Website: bh-photo
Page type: customer-info-address
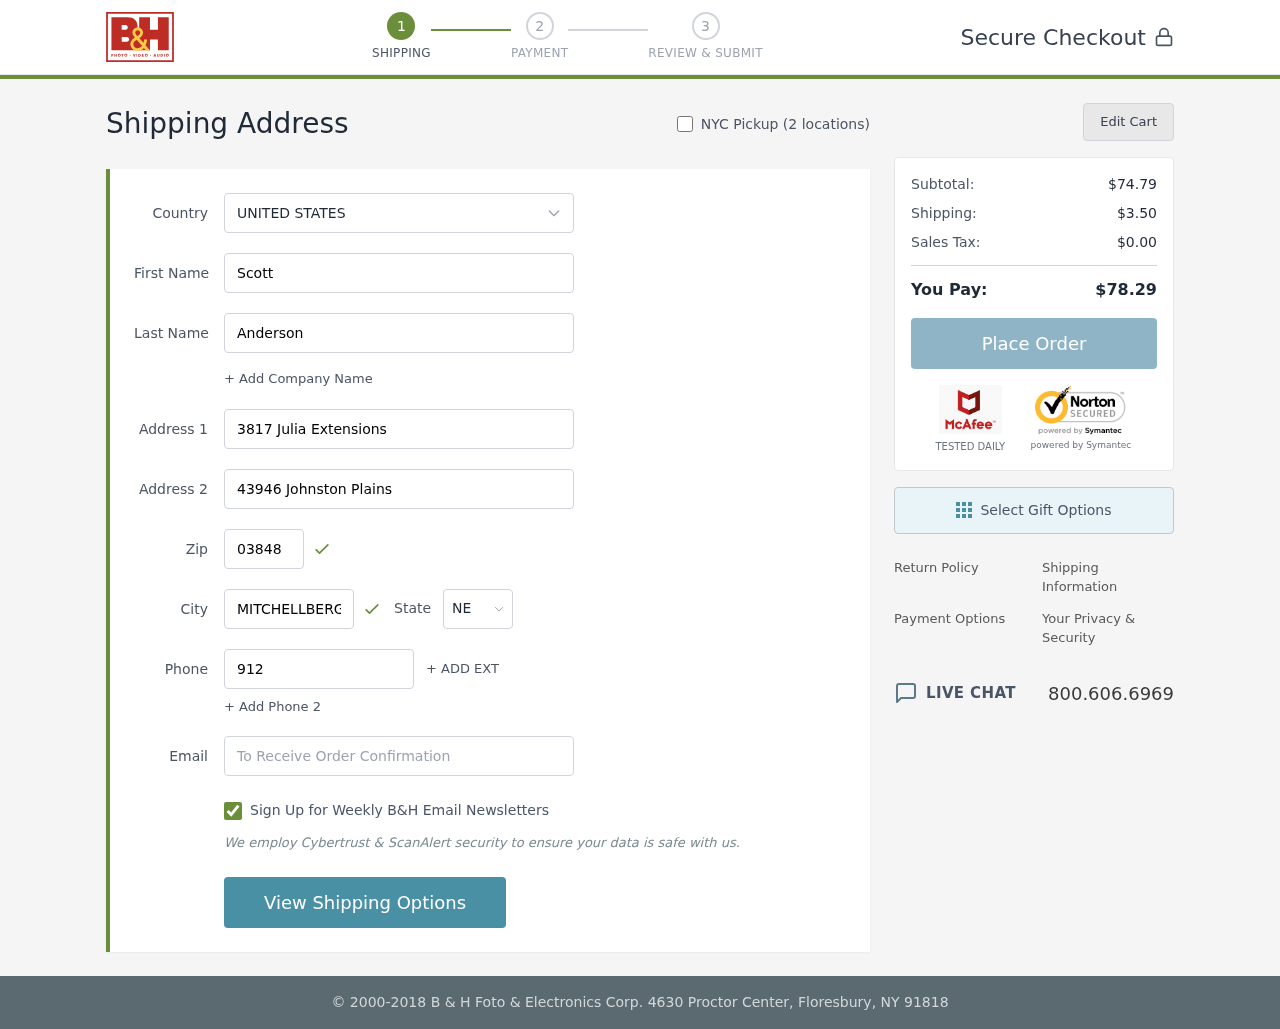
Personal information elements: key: PII_CITY
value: Mitchellberg
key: PII_COUNTRY
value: United States
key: PII_EMAIL
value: sanderson@gmail.com
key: PII_FIRSTNAME
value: Scott
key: PII_LASTNAME
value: Anderson
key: PII_PHONE
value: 9122399687
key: PII_POSTCODE
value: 03848
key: PII_STATE_ABBR
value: NE
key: PII_STREET
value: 3817 Julia Extensions
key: PII_STREET2
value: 43946 Johnston Plains
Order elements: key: ORDER_SUBTOTAL
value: $74.79
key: ORDER_SHIPPING_COST
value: $3.50
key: ORDER_TAX
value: $0.00
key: ORDER_TOTAL
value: $78.29